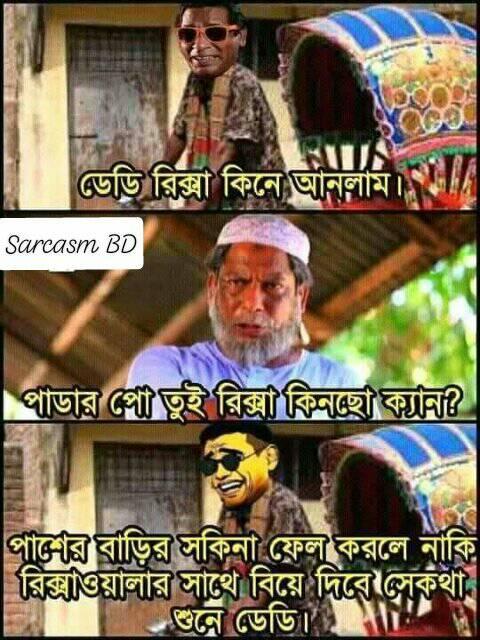
Caption: ডেডি রিক্সা কিনে আনলাম ।    পাডার পো তুই রিক্সা কিনছো ক্যান ?     পাশের বাড়ির সকিনা ফেল করলে নাকি রিক্সাওয়ালার সাথে বিয়ে দিবে সেকথা শুনে ডেডি ।
Label: non-hate